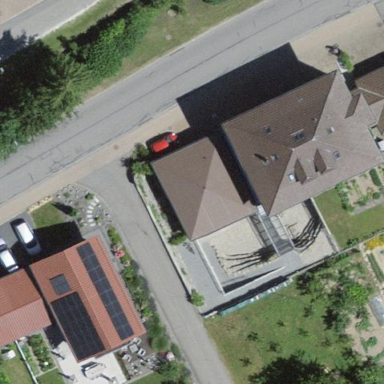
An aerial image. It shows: Pyramidal-shaped building that serves as parish hall community center.